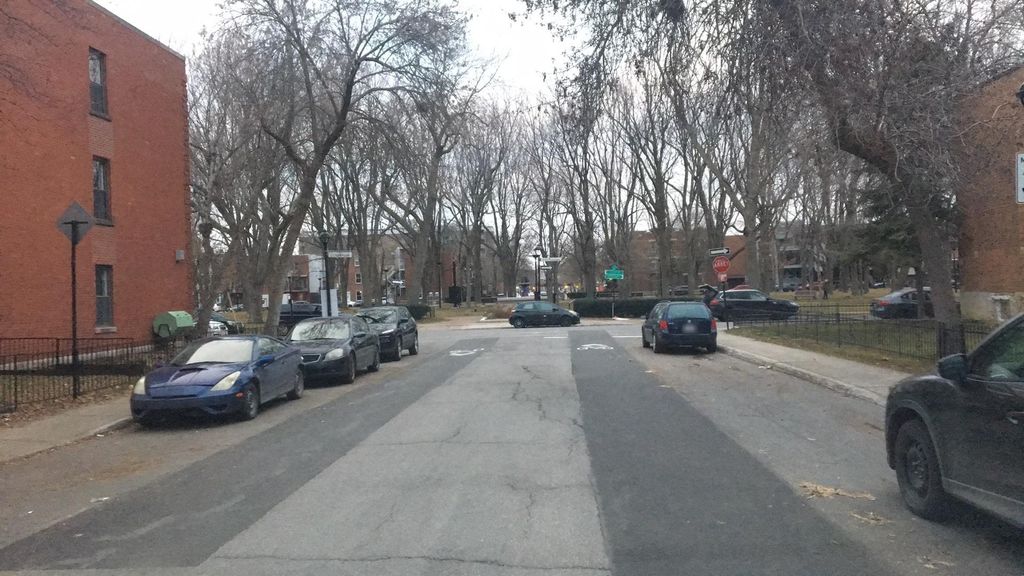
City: montreal